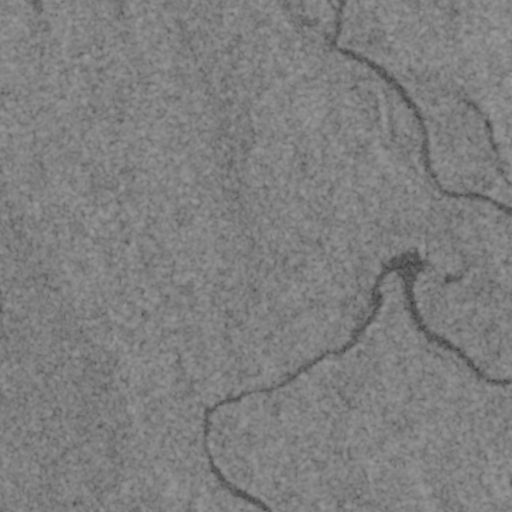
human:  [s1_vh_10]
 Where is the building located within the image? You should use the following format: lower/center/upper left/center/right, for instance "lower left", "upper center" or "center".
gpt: The building is located in the lower center of the image.
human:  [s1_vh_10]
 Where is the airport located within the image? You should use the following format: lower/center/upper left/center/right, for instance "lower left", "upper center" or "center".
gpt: There is no airport in the image.

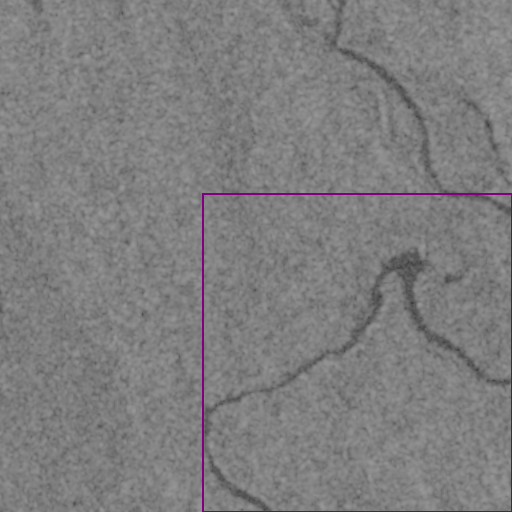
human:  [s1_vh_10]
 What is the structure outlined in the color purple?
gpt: The structure outlined in purple is a parking lot.
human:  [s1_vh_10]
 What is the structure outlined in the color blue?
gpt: There is no blue outline.